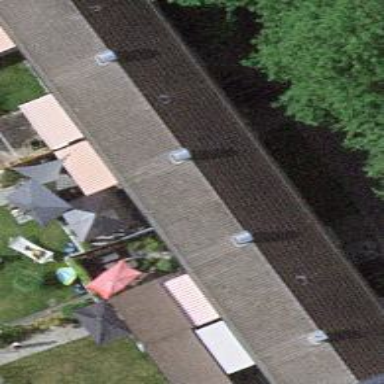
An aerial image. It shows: Gabled house with grey roof.